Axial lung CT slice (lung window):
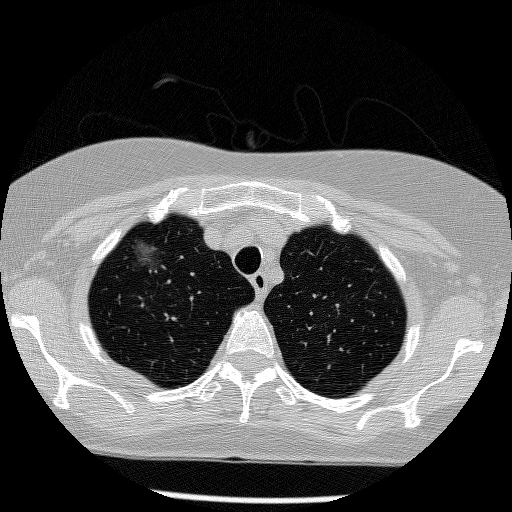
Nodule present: yes
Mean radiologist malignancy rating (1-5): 4.5